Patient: sex M, age 62
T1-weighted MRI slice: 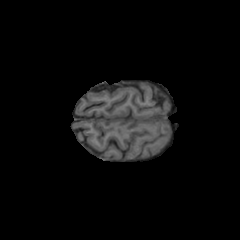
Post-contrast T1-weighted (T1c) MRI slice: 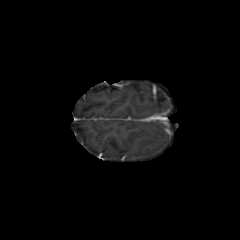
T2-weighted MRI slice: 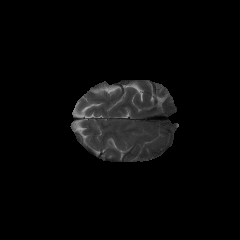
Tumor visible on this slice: no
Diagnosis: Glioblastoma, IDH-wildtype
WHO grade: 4